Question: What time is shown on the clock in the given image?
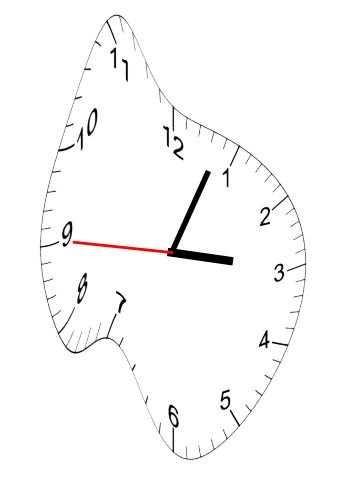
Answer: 03:03:45